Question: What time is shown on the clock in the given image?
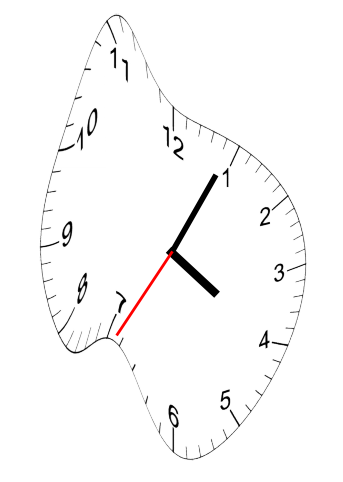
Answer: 04:04:35